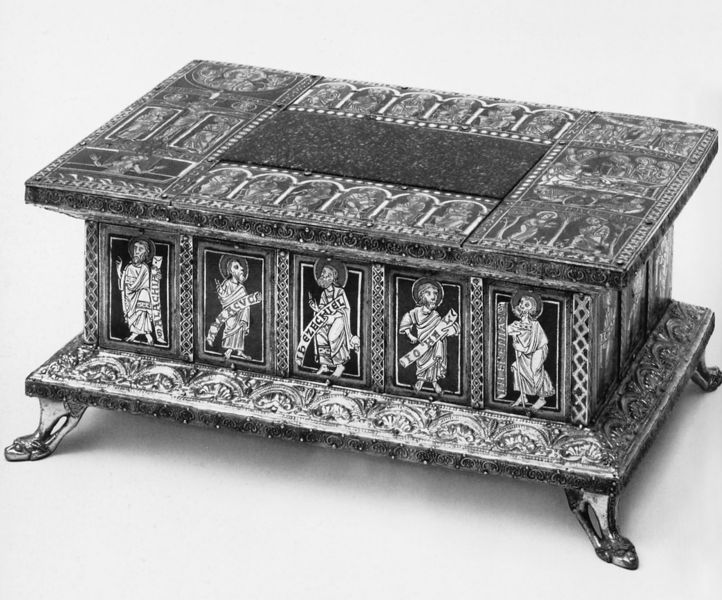
Titel: Mauritius - Tragaltar
Standort: Siegburg, St. Servatius (EU - D - NRW)
Schlagwörter: bunt, stein, gold, füße, schwer, massiv, bronze, fotografie, truhe, heilige, kostbar